RGB frame:
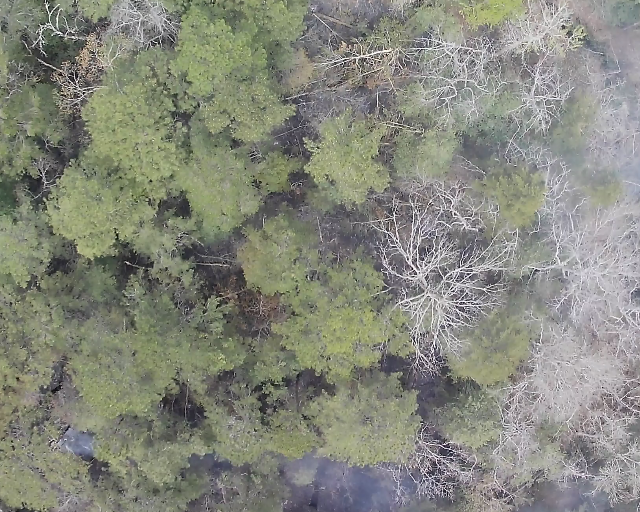
Thermal frame:
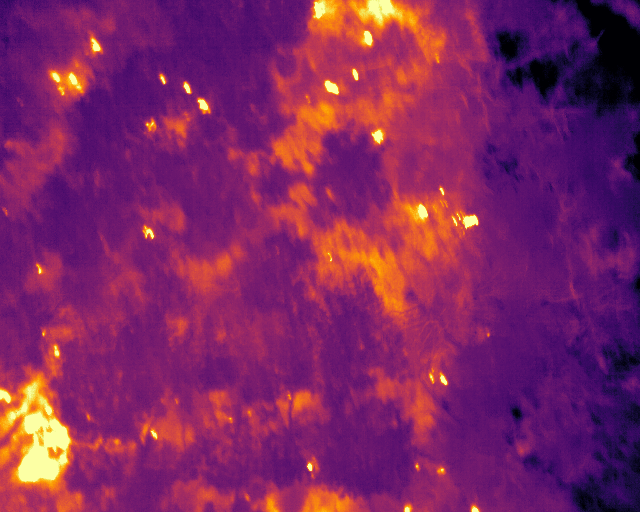
Captured: 2026-02-26 03:07:35
Pixels at or above 80 °C: 324 (fraction of frame: 0.0009888)